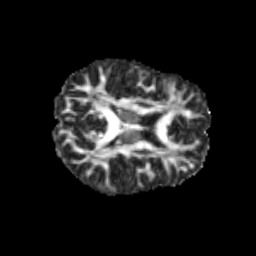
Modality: FA
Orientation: axial
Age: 9
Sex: male
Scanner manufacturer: siemens
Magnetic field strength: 3 T
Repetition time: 3.8 s
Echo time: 0.07 s